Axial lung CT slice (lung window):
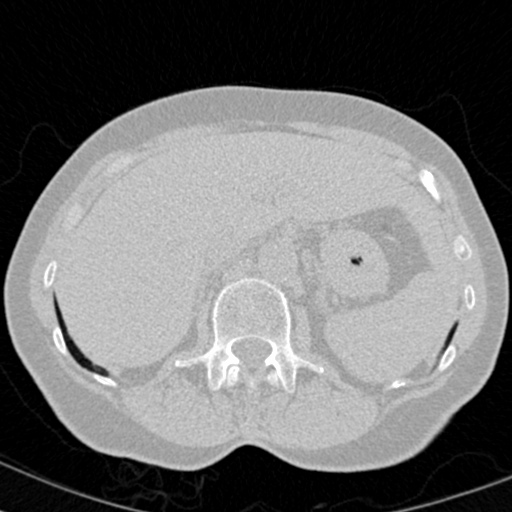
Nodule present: no